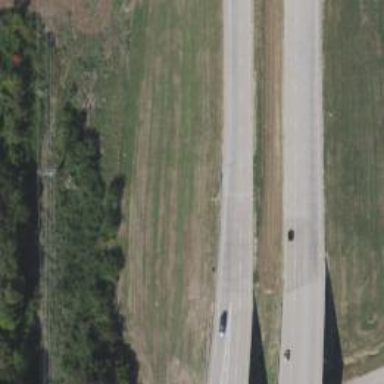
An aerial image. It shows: Trunk highway with expressway features.